Field crop: maize
Growth stage: 2
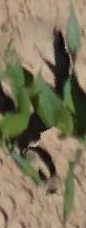
Species: maize